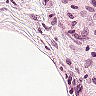
Metastatic tissue present: no